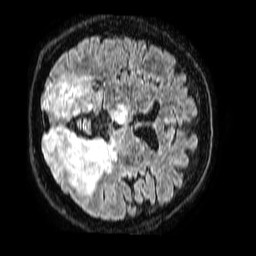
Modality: FLAIR
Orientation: axial
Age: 57
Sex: male
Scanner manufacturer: philips
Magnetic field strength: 1.5 T
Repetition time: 4.8 s
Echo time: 0.3 s